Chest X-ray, AP view. Patient: 33 years old, sex M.
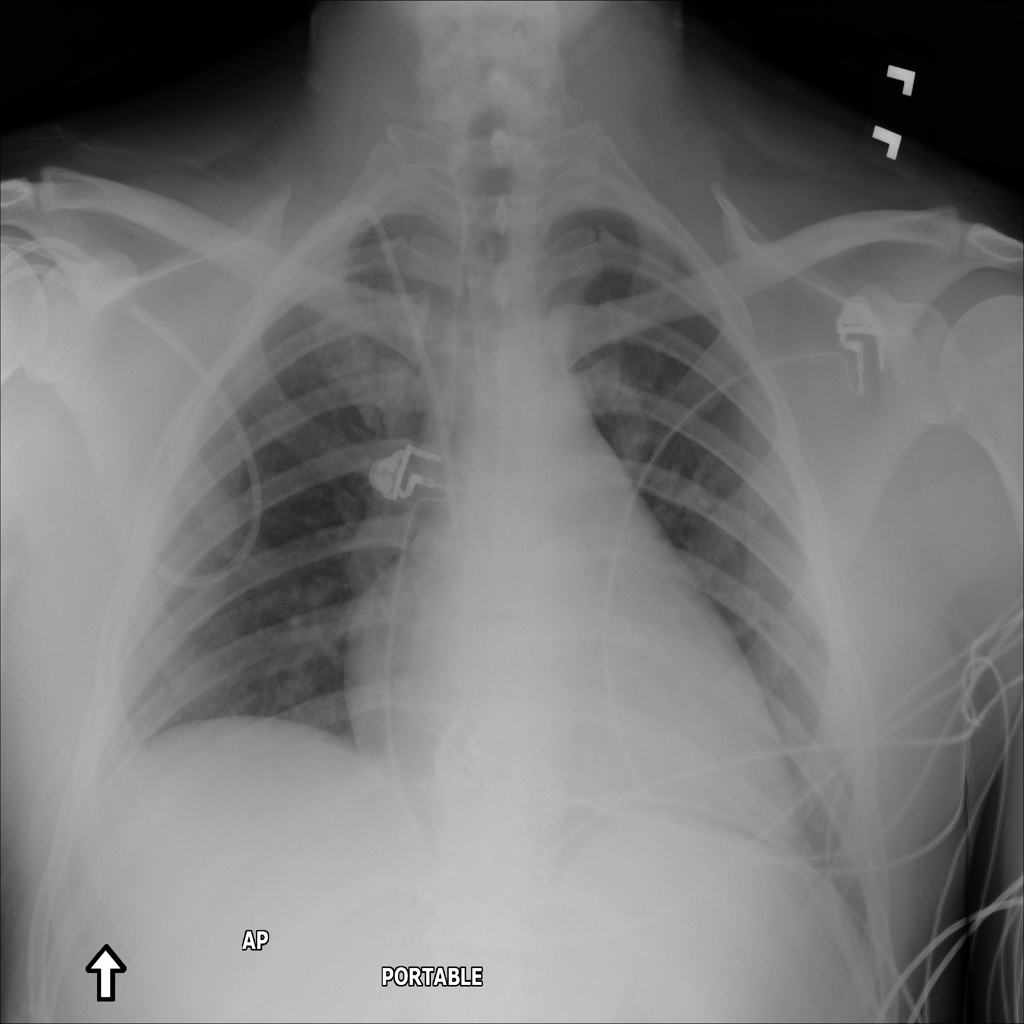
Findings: No Finding